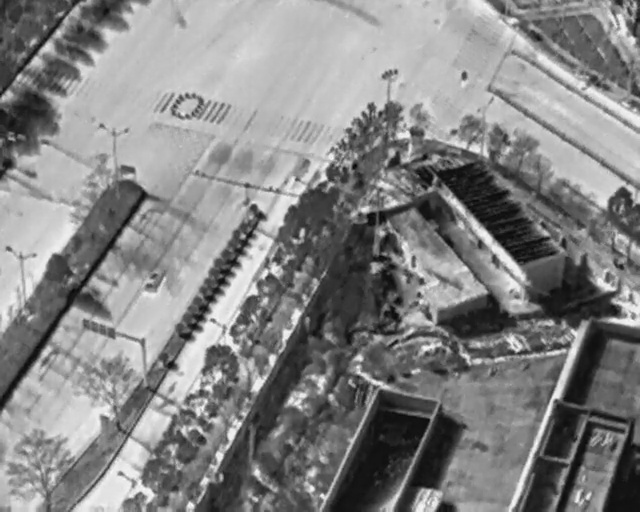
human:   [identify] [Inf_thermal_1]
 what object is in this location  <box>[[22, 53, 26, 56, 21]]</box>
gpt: <ref>1 small car at the left</ref>